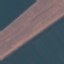
Label: AnnualCrop